Interaction volume radius: 10 \u00c5
Interaction volume height: 10 \u00c5
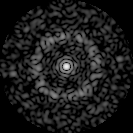
Disorder parameter: 0.8622